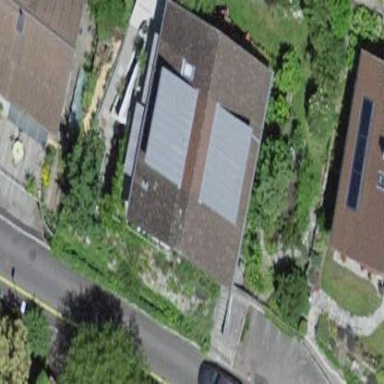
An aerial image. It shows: Residential building.